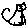
Label: cat